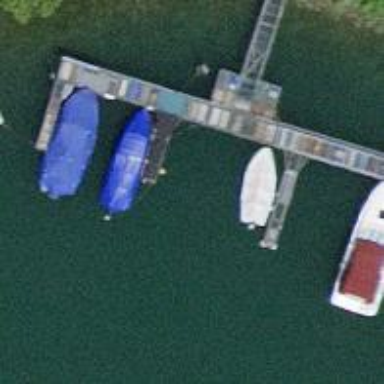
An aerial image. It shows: Man-made pier.